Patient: sex M, age 45
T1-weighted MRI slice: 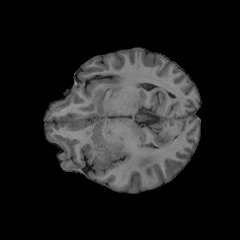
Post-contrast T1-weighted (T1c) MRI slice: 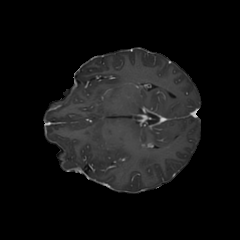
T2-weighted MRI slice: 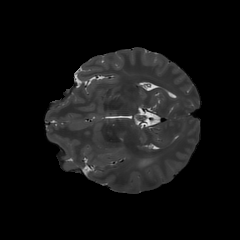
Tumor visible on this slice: yes
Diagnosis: Astrocytoma, IDH-wildtype
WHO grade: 2